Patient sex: M
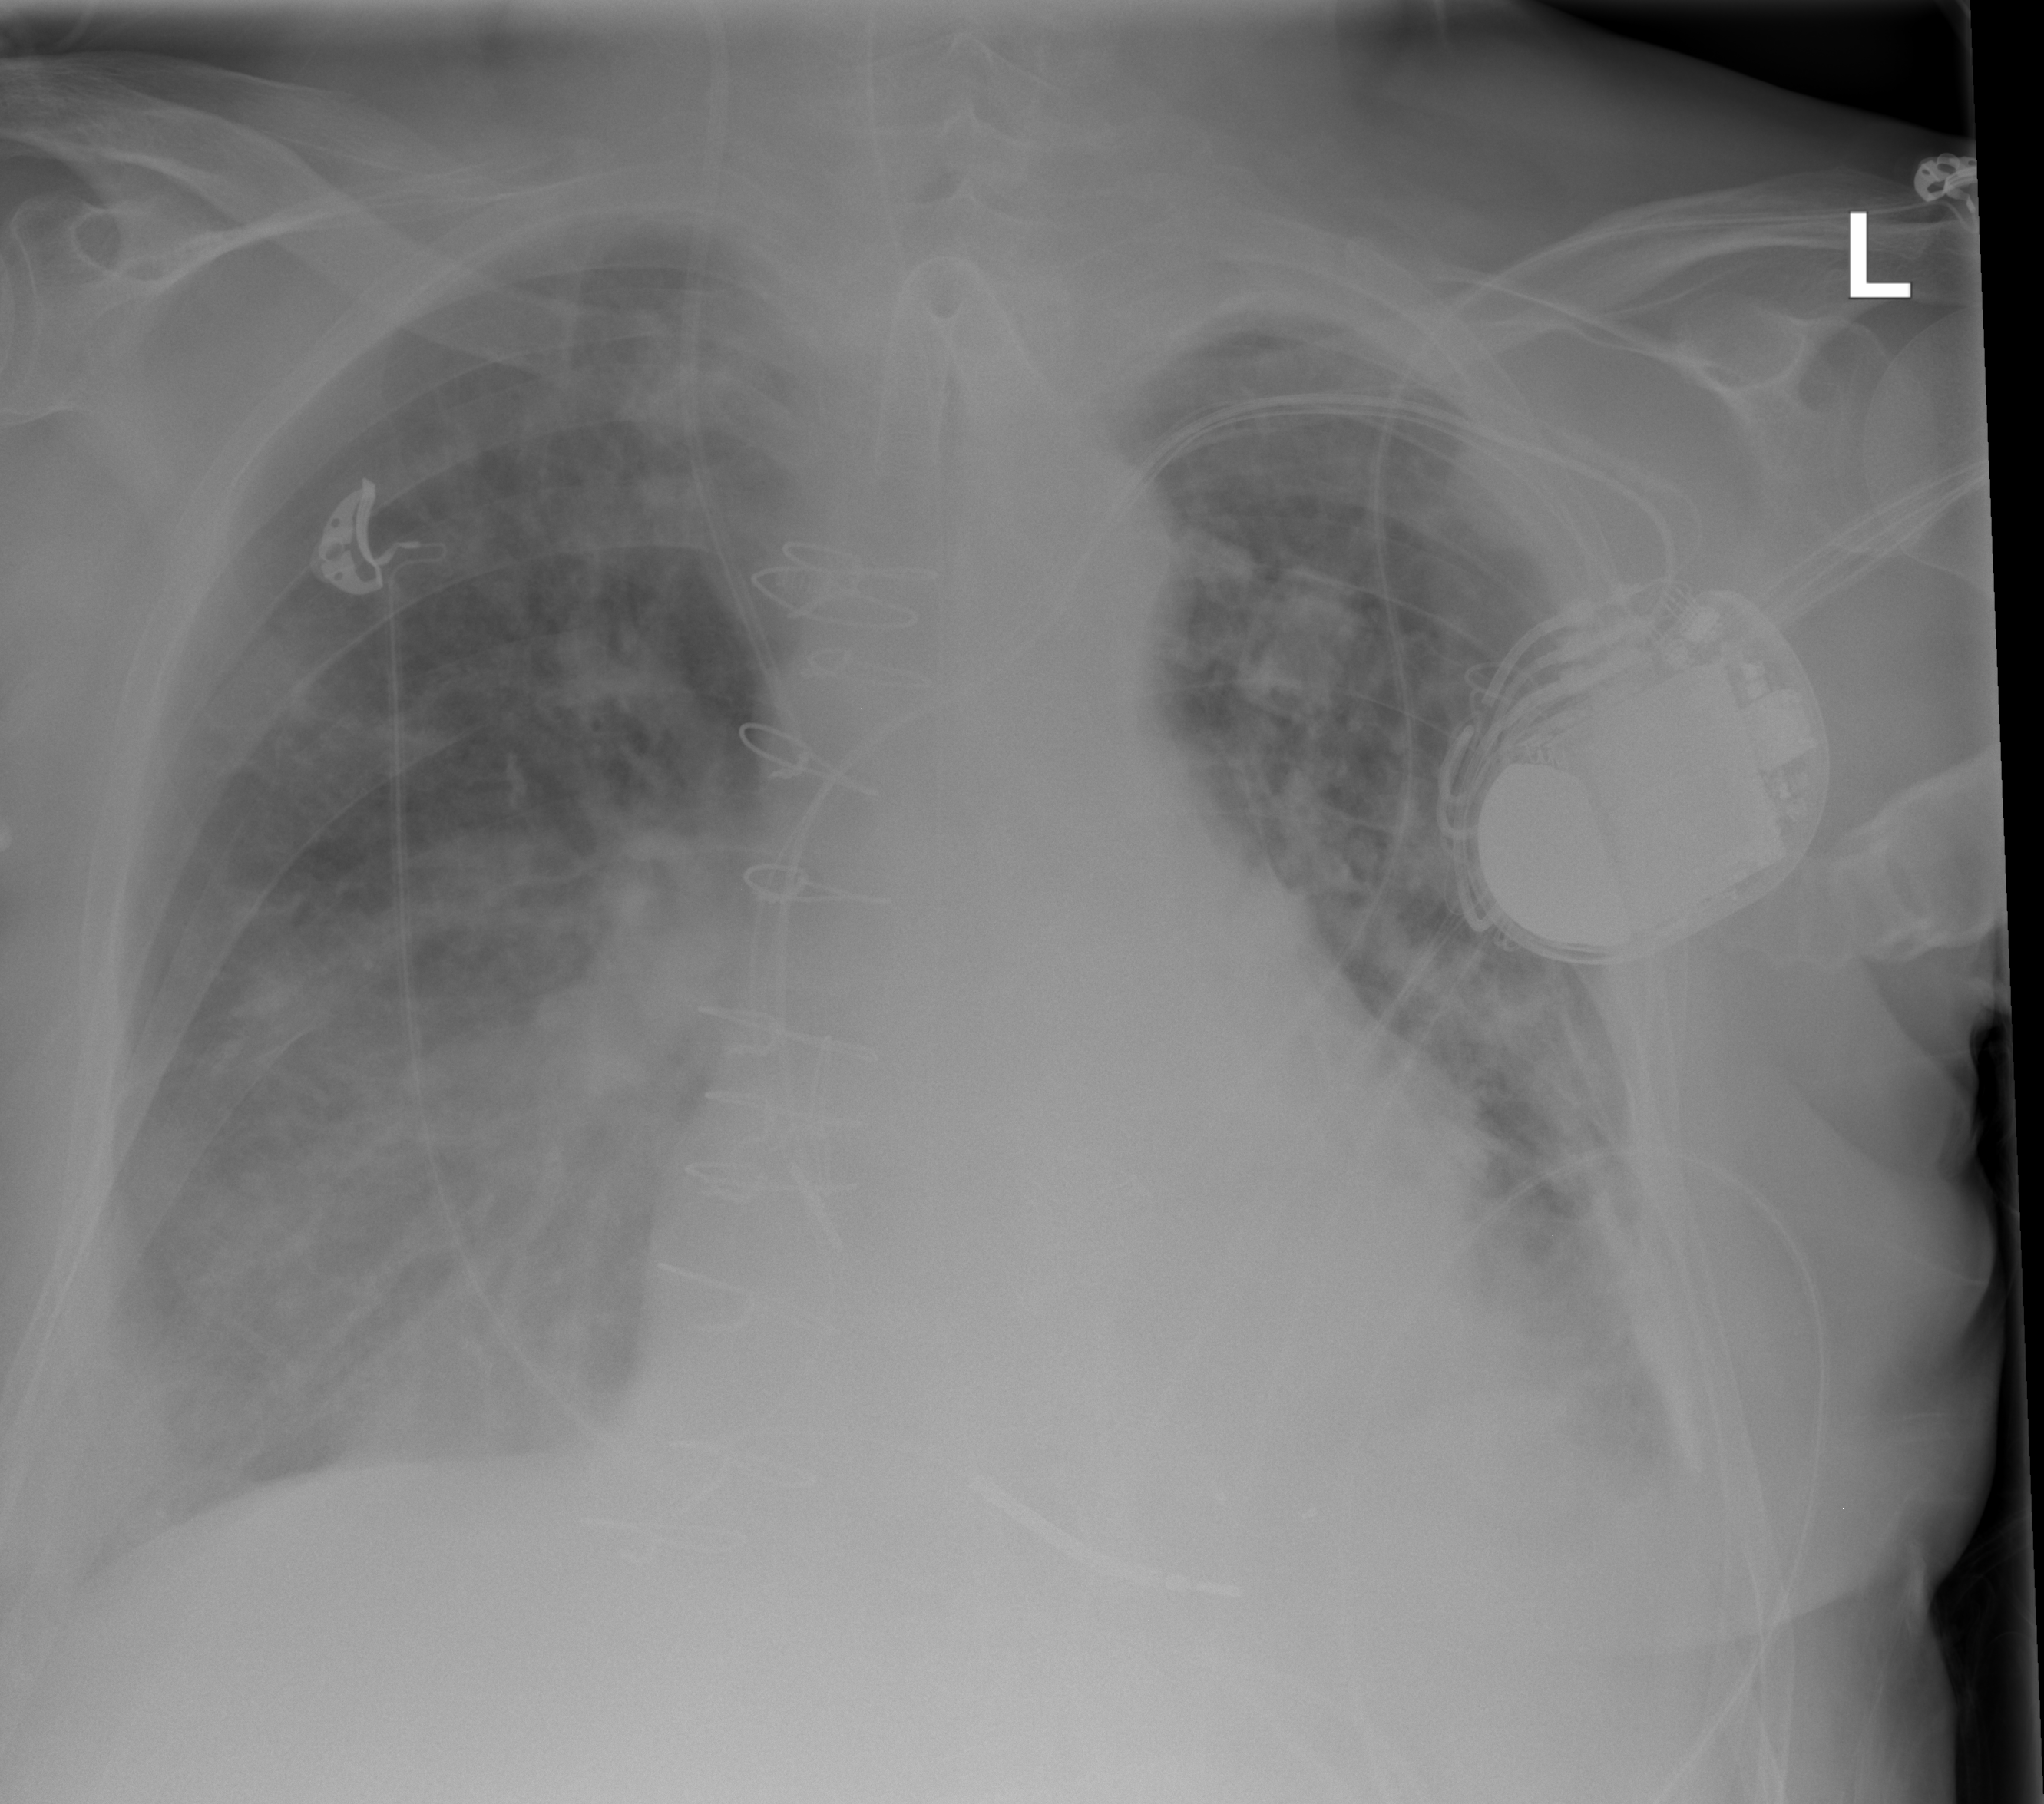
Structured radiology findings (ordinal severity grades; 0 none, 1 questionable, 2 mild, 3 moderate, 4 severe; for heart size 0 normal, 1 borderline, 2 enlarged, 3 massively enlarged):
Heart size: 2
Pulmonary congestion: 2
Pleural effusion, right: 2
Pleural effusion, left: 2
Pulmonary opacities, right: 2
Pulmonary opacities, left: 2
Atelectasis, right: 2
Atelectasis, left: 2